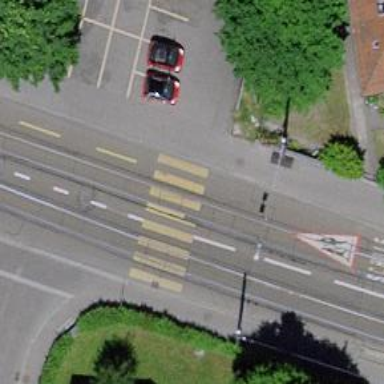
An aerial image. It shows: Tram crossing on the railway.